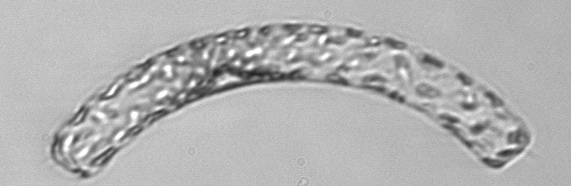
Label: Guinardia_striata